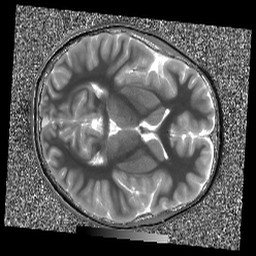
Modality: T1map
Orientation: axial
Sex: female
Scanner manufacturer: siemens
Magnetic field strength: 3 T
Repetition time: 5 s
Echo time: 0.00355 s